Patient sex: M
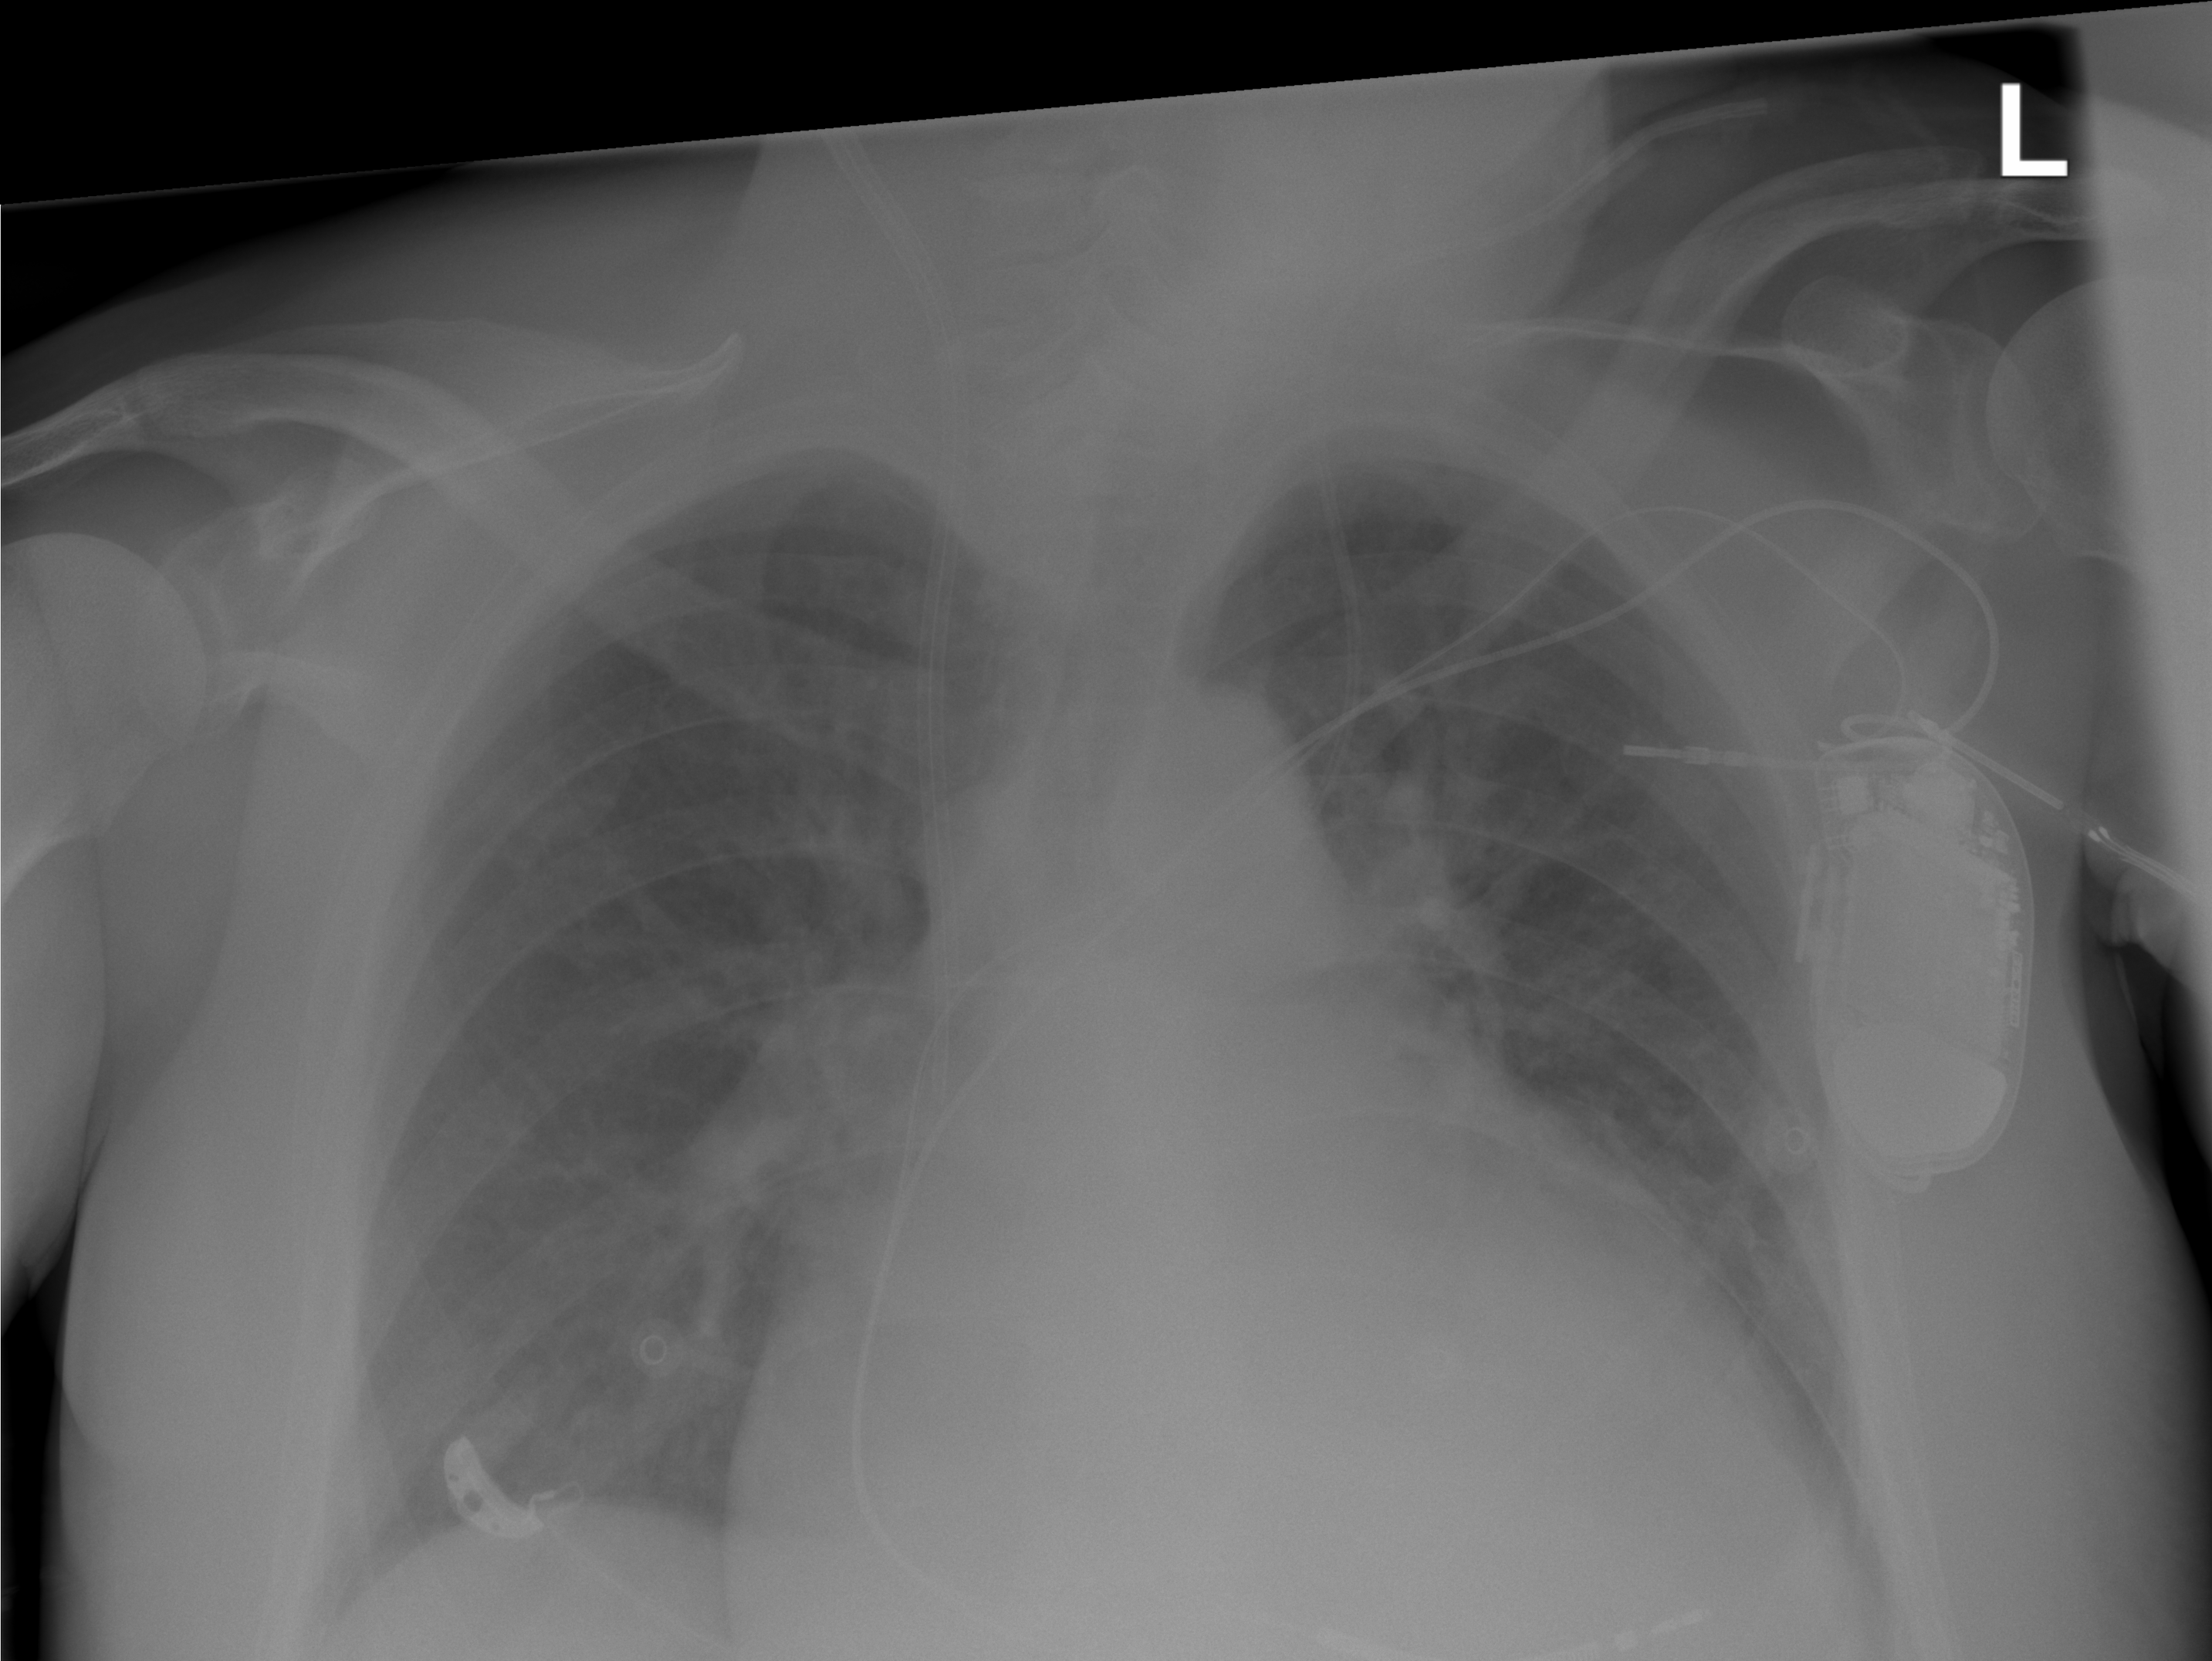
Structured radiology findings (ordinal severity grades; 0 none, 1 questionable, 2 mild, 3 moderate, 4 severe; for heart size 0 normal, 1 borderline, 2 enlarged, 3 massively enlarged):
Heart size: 3
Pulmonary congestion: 2
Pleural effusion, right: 0
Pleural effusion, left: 2
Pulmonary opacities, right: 0
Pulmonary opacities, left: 0
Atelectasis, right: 0
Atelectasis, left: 0